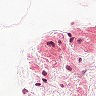
Metastatic tissue present: no